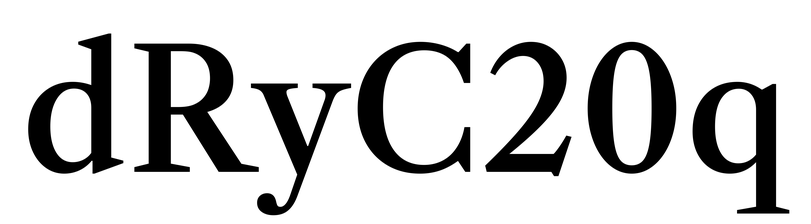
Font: LibreCaslonText_Medium